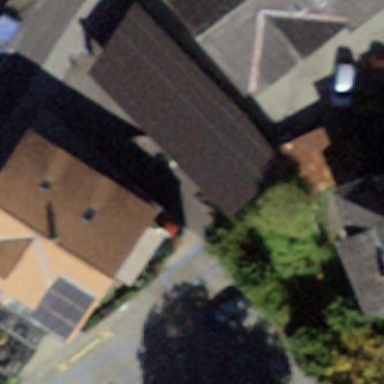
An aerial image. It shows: View of roof of building.